Question: I can't find this checkbox in the registry so I can have Desktop Authority write it to whatever it needs to be to be UNCHECKED.
I have perused many forums that address the changing of the flag/option on the first tab, IE this Stack article:
<URL>
BUTTTT What I truly want is the checkbox in this screenshot to be turned off (in the Caches and databases tab):

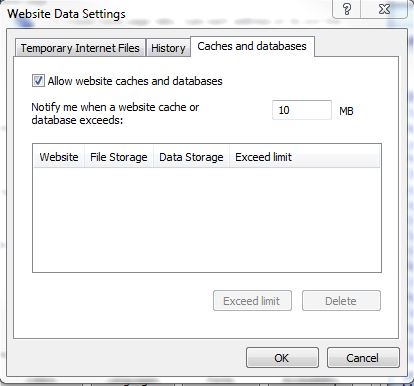
Answer: Further Googling did not offer anything but I went through the Registry one by one until I found the key in a spot completely different than the Internet Settings.
Key location:
[HKEY_CURRENT_USER\Software\Microsoft\Internet Explorer\BrowserStorage\AppCache]
"AllowWebsiteCaches"=dword:<PHONE>
Setting that as 1 or 0 changes the checkmark within the internet settings. Silly me, thinking the same options panel would have registry keys in the same spot! Thanks!